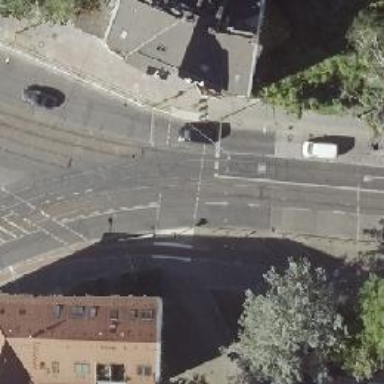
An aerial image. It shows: Tram crossing on the railway.